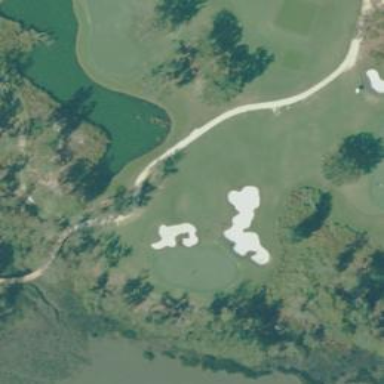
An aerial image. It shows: Path used for both walking and golf.